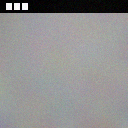
Screen state: on